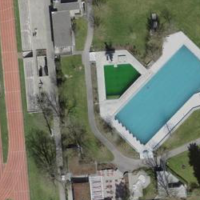
EUNIS habitat code: 53
Species observed at this site:
Hemerocallis fulva